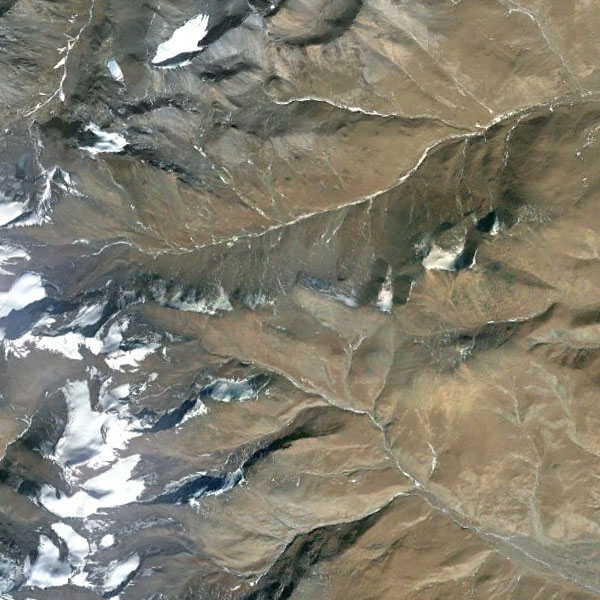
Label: Mountain